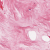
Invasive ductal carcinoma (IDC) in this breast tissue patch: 0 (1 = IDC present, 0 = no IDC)